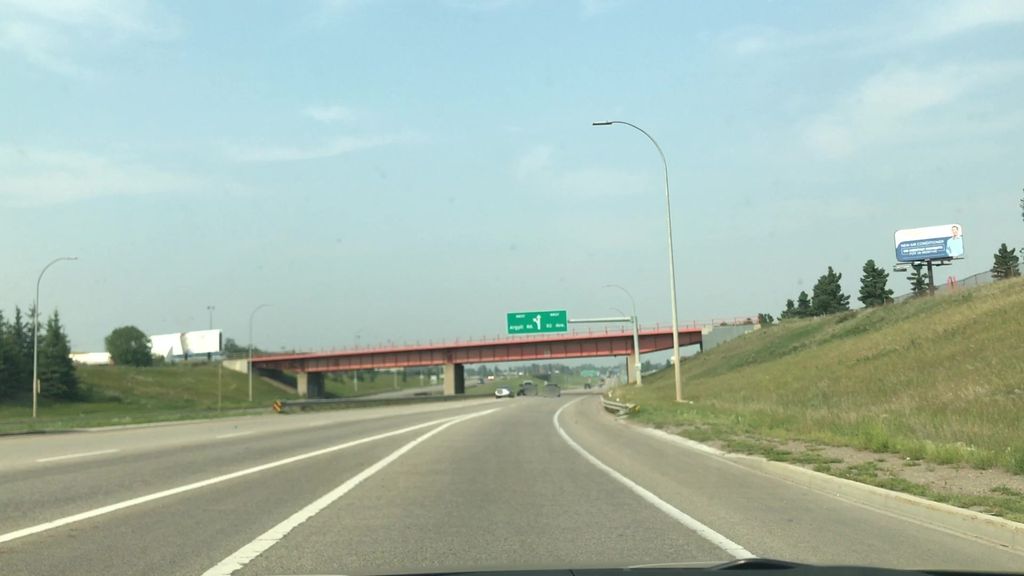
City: edmonton